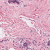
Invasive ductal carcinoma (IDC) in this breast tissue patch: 0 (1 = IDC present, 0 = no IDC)